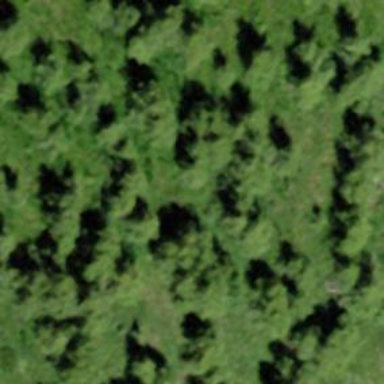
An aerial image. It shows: Forest area.